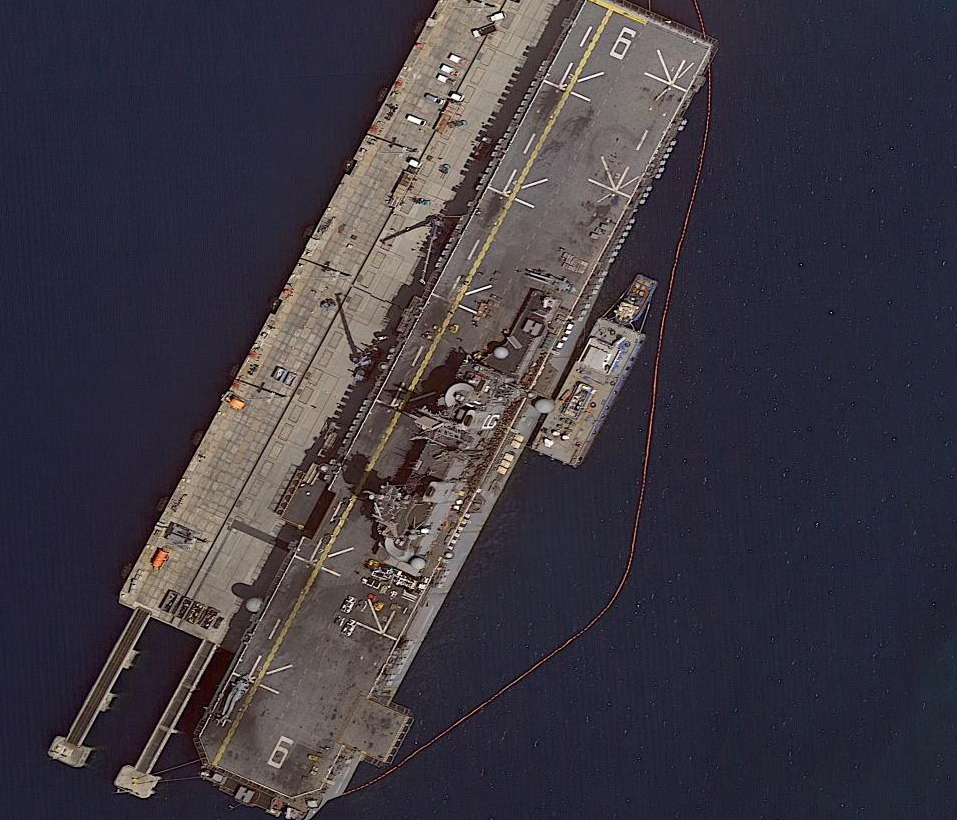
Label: assault